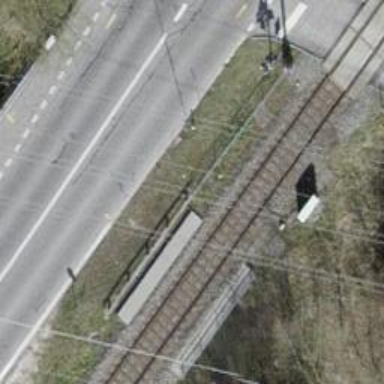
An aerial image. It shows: Single-track railway bridge with contact lines for electrification.